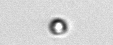
Label: nanoplankton_mix